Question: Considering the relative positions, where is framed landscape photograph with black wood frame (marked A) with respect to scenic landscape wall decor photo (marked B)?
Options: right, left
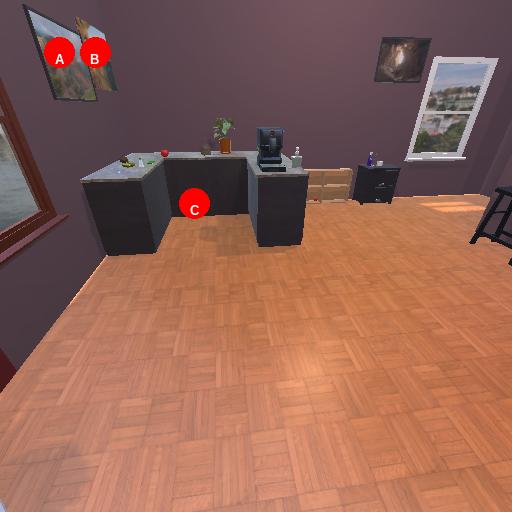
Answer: right